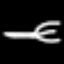
Label: fork